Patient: sex F, age 62
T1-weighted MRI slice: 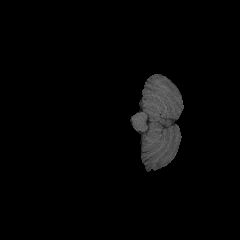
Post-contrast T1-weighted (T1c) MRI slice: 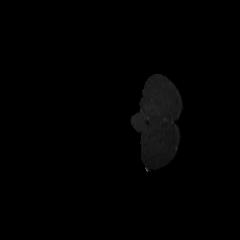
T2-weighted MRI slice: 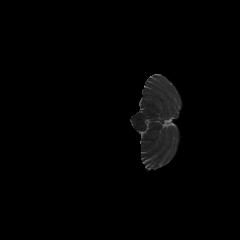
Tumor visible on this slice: no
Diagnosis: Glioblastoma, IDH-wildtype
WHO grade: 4